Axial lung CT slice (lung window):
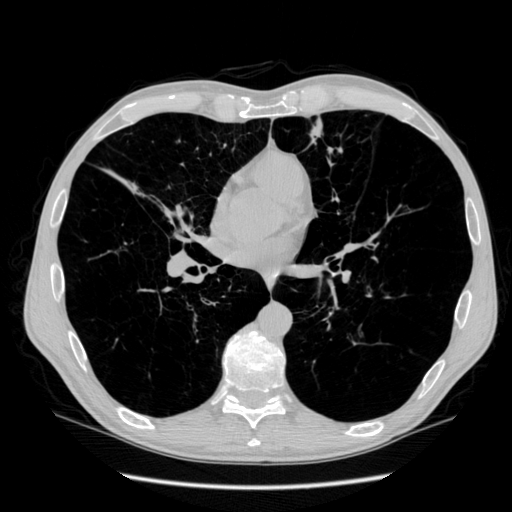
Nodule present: no